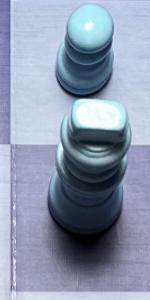
Label: King_White